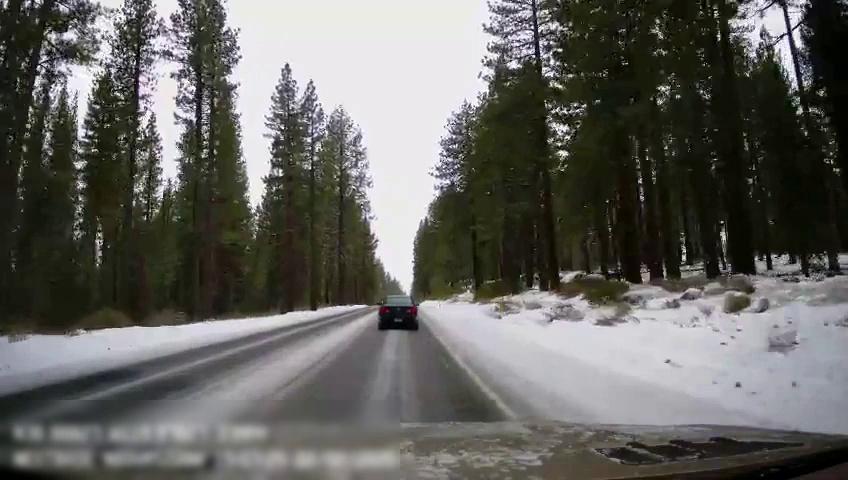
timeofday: Day
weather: Snowy
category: Drivable Space
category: Vehicles | Car
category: Lanes | Current Lane